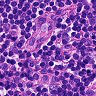
Metastatic tissue present: no